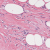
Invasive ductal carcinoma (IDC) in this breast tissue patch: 0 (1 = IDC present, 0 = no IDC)